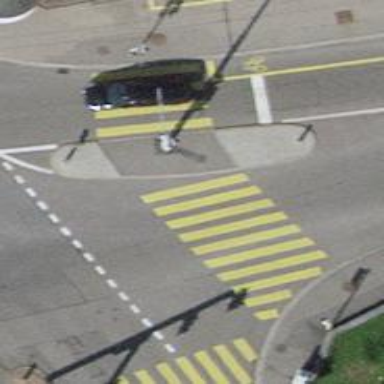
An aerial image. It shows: Zebra crossing controlled by traffic signals.